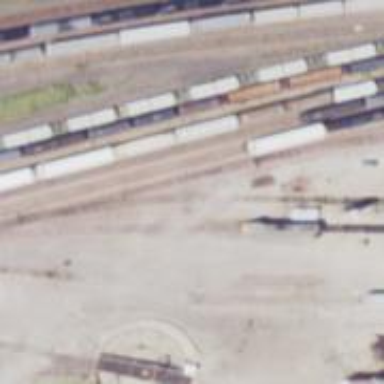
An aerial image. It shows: Railway siding with rails.